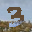
Label: 3